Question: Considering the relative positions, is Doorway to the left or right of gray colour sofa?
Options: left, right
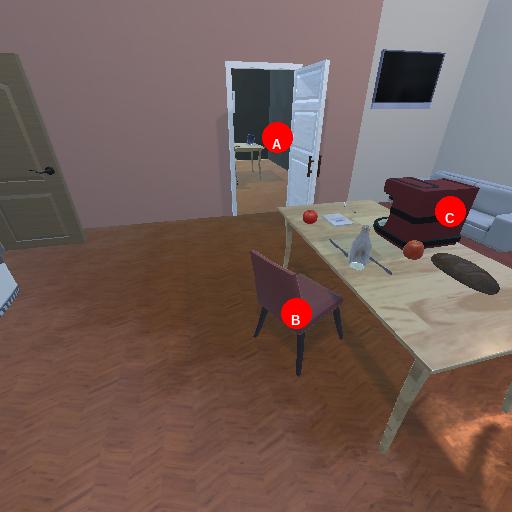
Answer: left